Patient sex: F
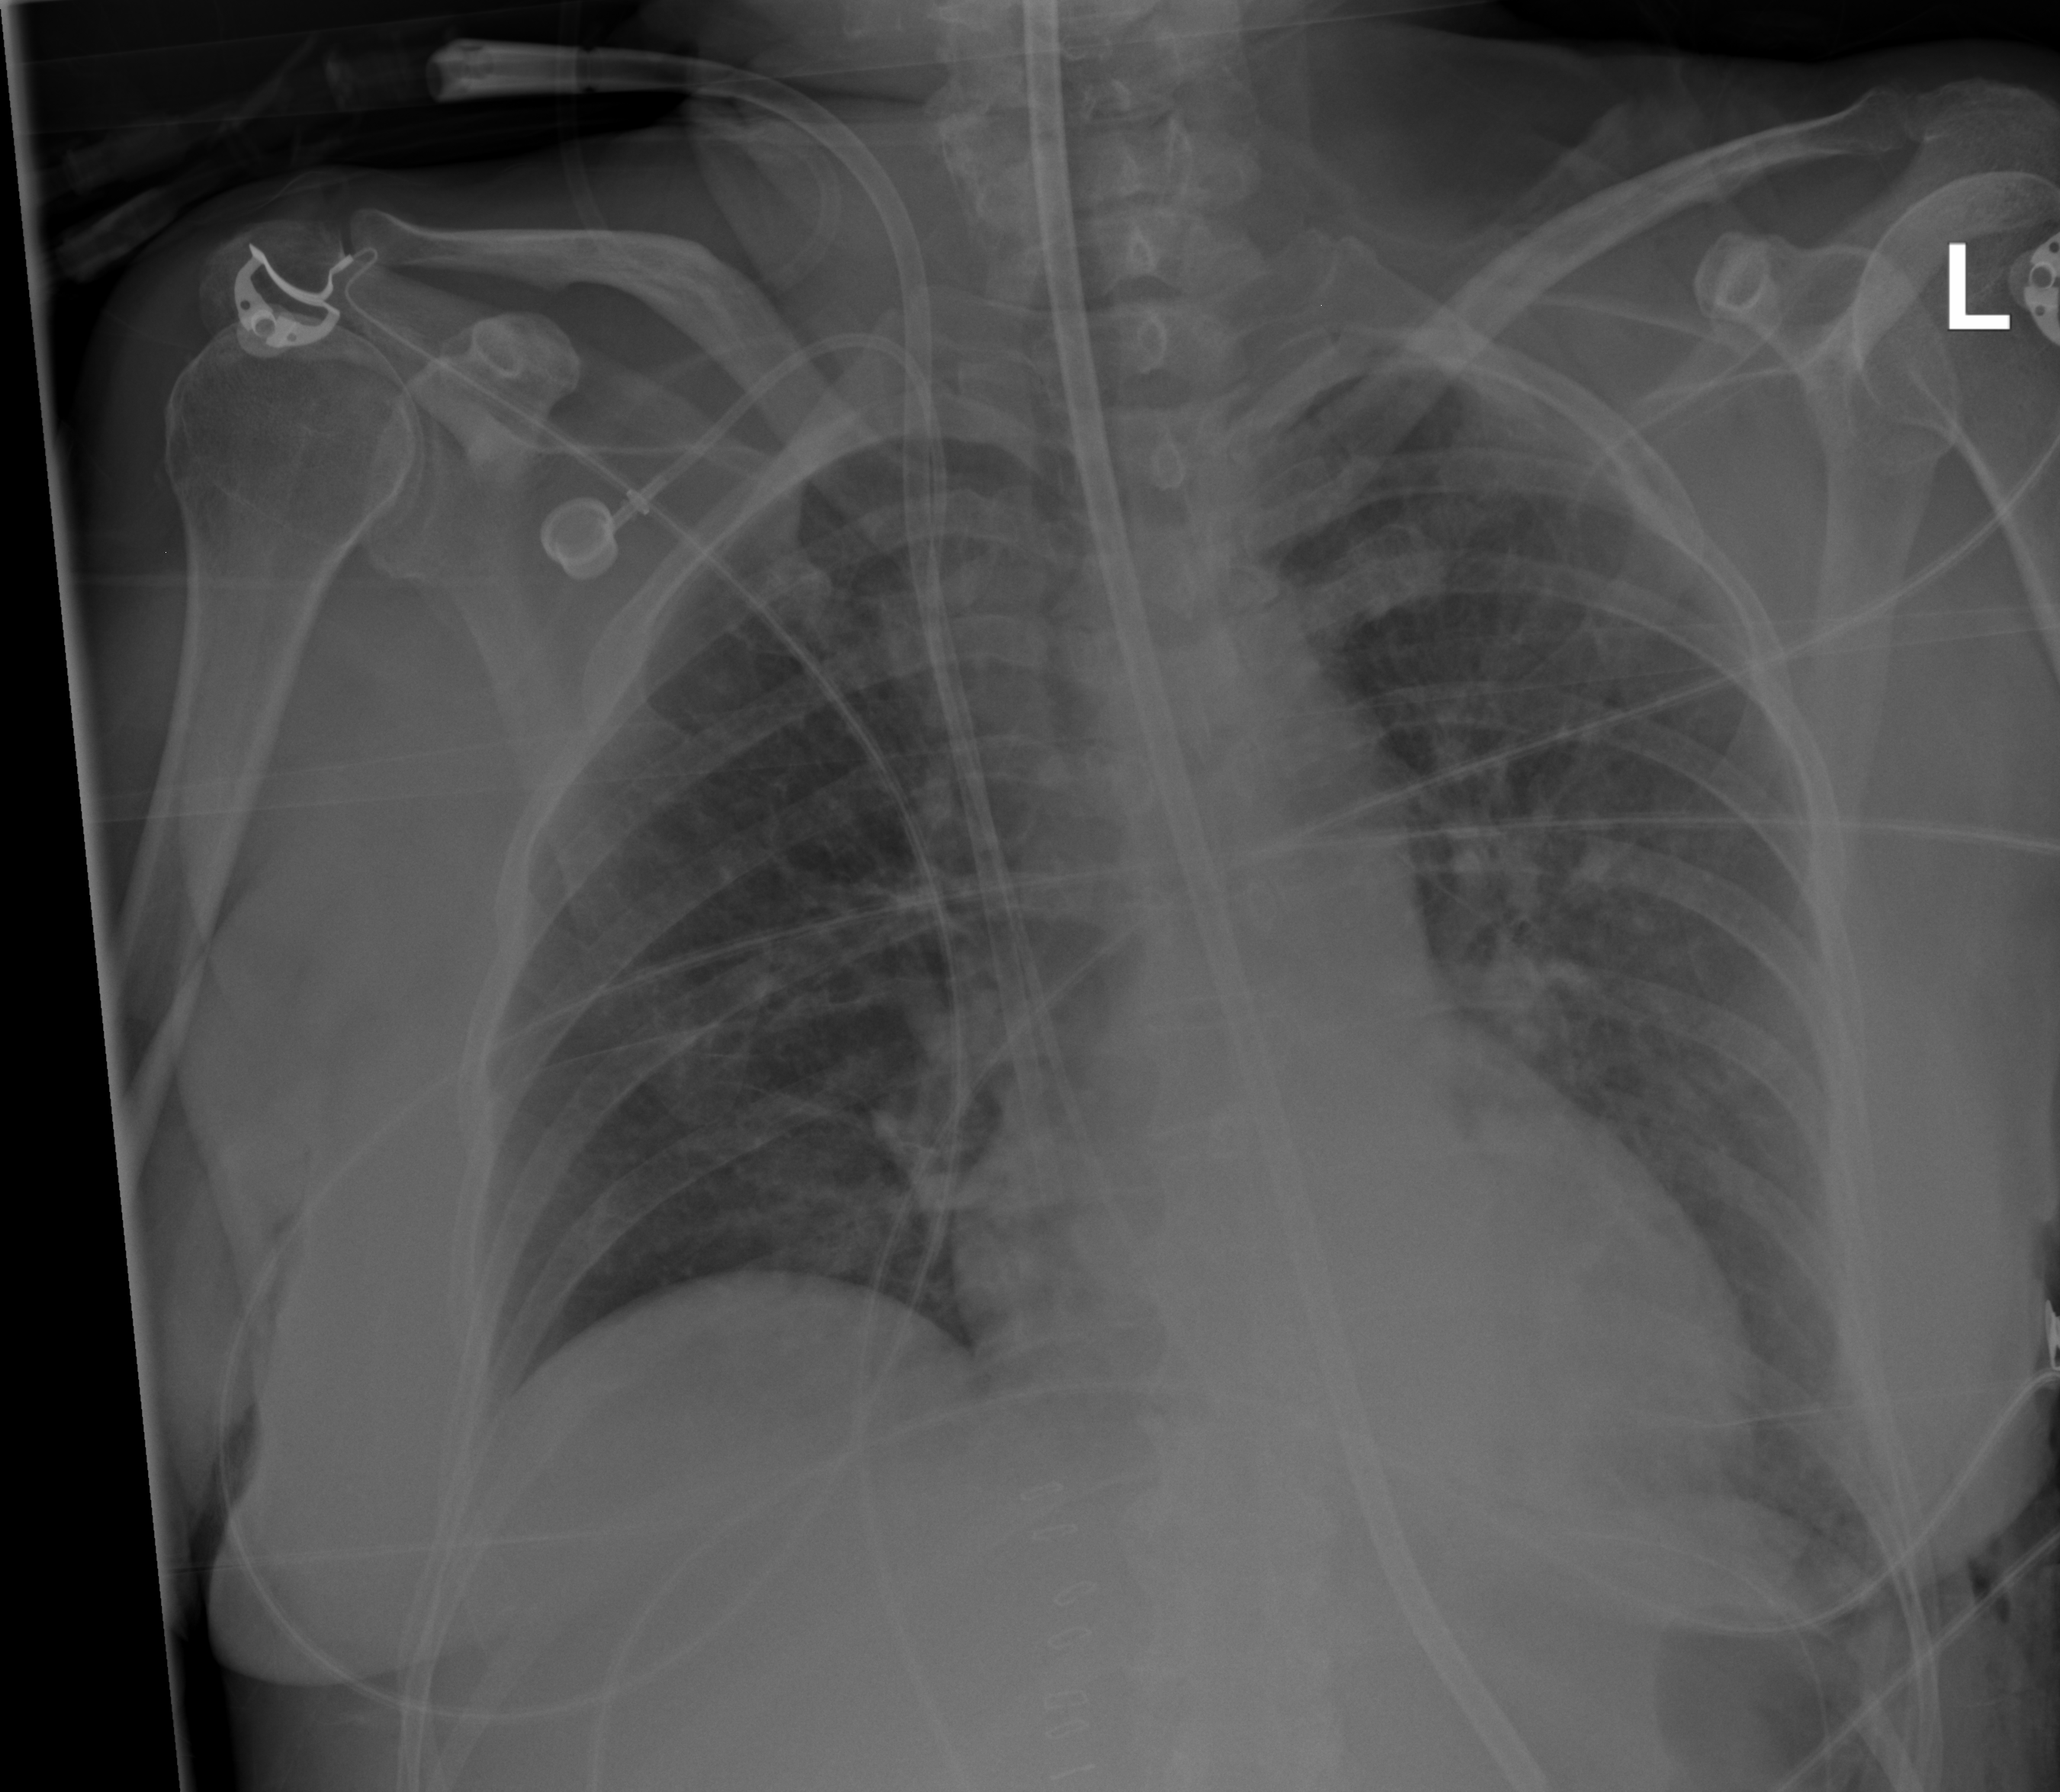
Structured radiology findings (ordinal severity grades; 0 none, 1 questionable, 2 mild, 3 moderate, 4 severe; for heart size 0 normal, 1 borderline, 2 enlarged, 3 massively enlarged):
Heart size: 0
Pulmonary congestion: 0
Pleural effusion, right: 0
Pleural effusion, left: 0
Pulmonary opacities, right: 0
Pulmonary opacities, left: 1
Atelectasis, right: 0
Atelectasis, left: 2